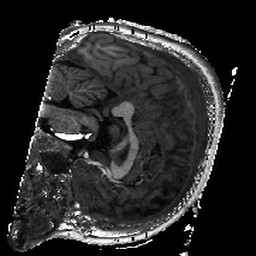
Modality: T1w
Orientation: sagittal
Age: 10
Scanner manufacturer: siemens
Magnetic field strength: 3 T
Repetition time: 2.4 s
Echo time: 0.00224 s